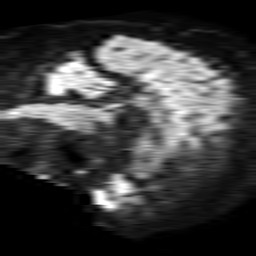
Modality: TRACE
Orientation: sagittal
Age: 64
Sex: male
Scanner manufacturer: philips
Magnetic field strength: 1.5 T
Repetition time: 4.6 s
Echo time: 0.08528 s